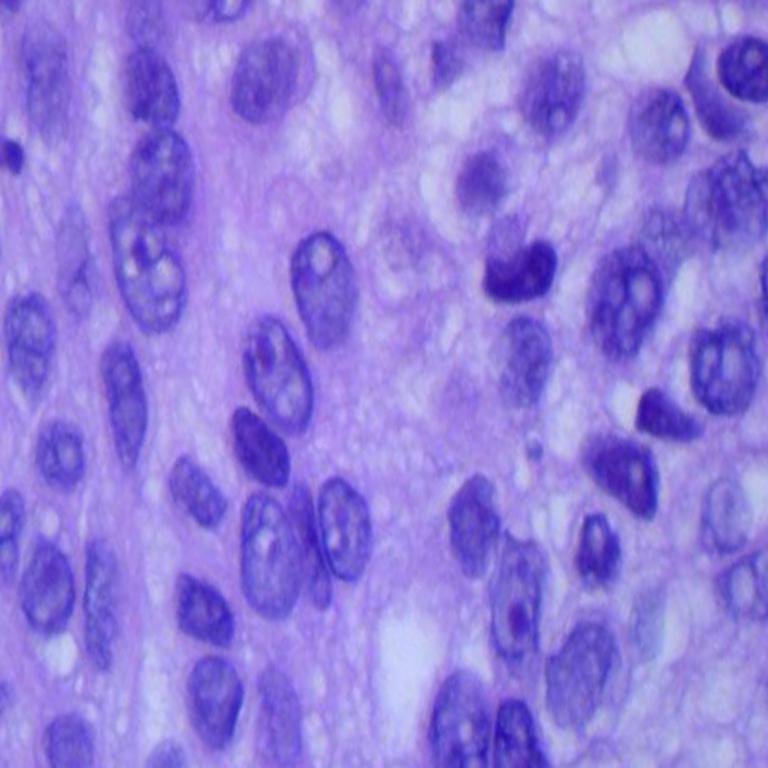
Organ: lung
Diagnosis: squamous carcinomas